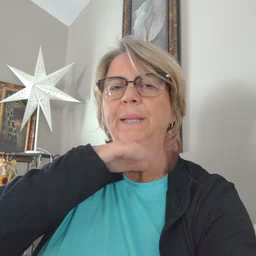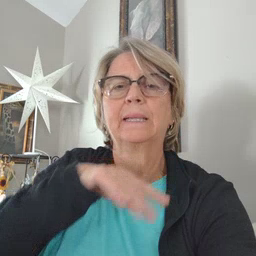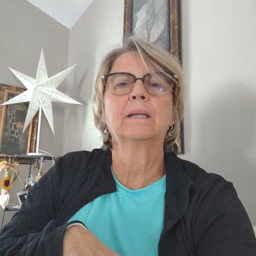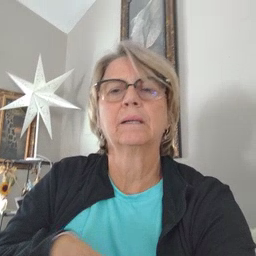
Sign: pig